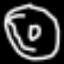
Label: donut